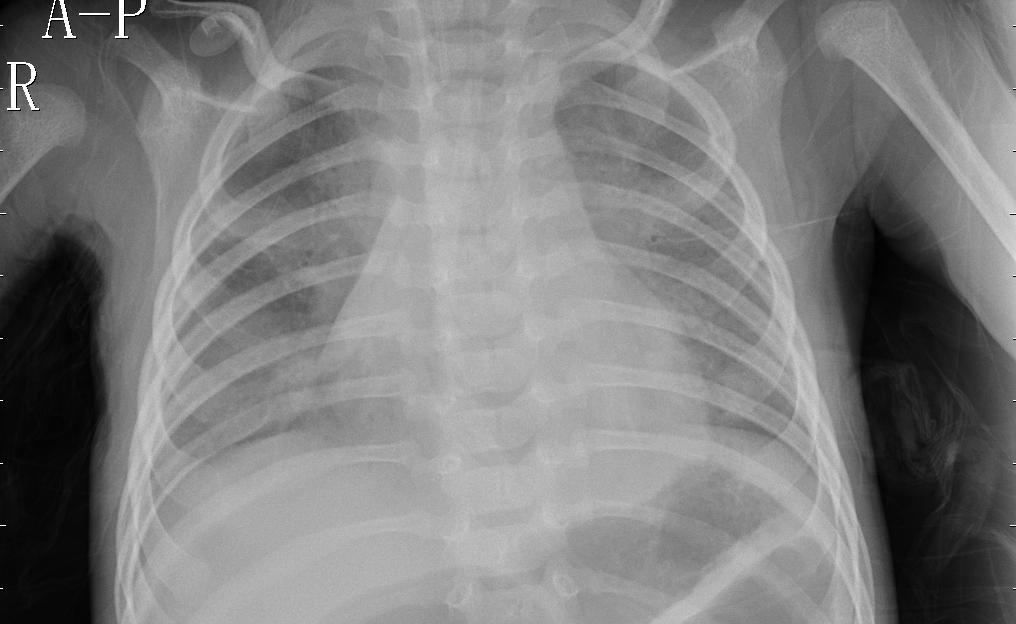
Diagnosis: PNEUMONIA